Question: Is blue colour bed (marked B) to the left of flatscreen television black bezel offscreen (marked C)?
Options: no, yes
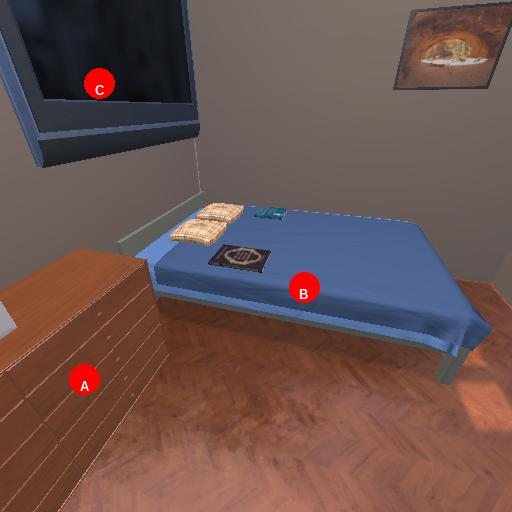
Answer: no